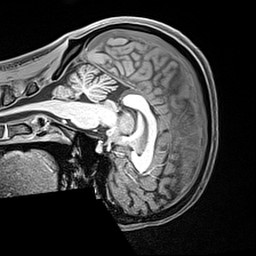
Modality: T1w
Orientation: sagittal
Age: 28
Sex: female
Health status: healthy
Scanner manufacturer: siemens
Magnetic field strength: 3 T
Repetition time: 2.4 s
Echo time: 0.00217 s